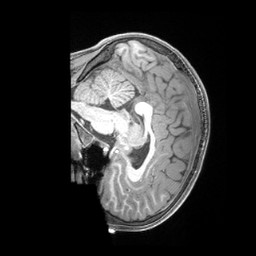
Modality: T1w
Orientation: sagittal
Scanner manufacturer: siemens
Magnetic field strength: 3 T
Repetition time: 2.4 s
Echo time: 0.00224 s